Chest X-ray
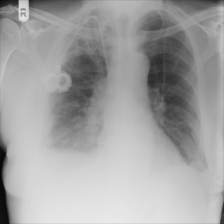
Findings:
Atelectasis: negative
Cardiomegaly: negative
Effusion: negative
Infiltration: positive
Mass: negative
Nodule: negative
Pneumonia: negative
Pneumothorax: negative
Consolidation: negative
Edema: negative
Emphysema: negative
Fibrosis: negative
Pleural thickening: negative
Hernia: negative